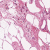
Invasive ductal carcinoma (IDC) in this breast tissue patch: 0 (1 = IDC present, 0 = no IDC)